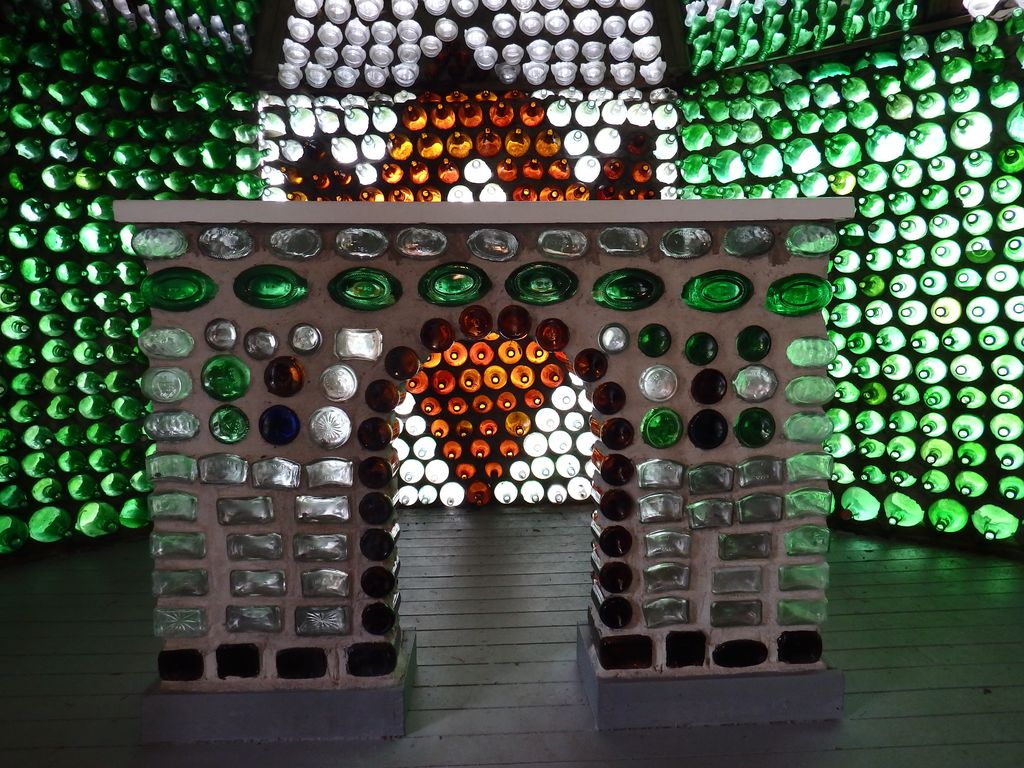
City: charlottetown